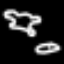
Label: frog